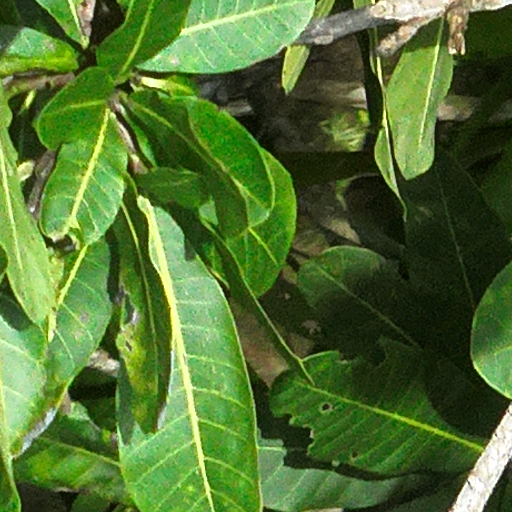
Species: Anacardium excelsum
GBIF accepted scientific name: Anacardium excelsum
Crown area (m\u00b2): 377.342